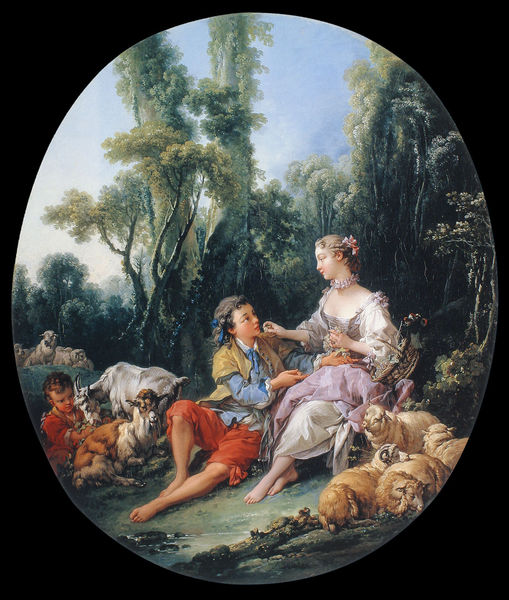
Titel: Hat er Trauben im Sinne?
Künstler: Francois Boucher
Institution: Chicago, The Art Institute
Schlagwörter: blau, himmel, mann, wolken, bäume, gelb, grün, blume, frau, rot, tiere, kind, paar, rokkoko, wald, garten, junge, liebende, schafe, hirten, ziege, ziegen